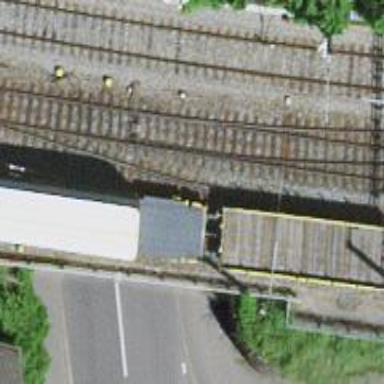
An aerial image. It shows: Single-track railway bridge with contact lines for electrification.